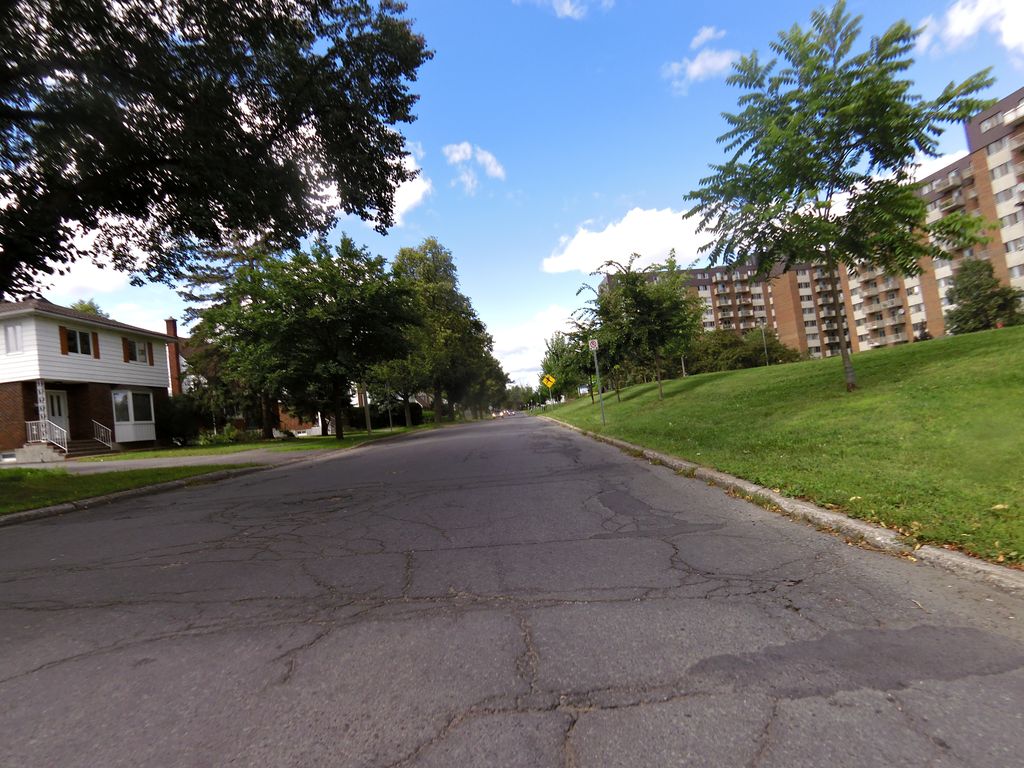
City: ottawa-gatineau